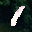
Label: 1